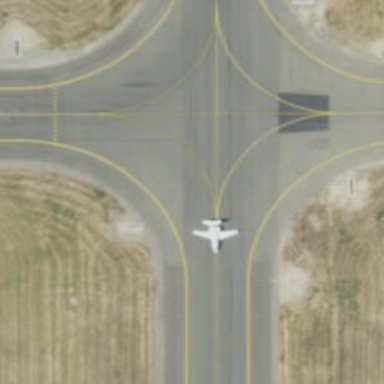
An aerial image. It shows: View of taxiway at the airport.